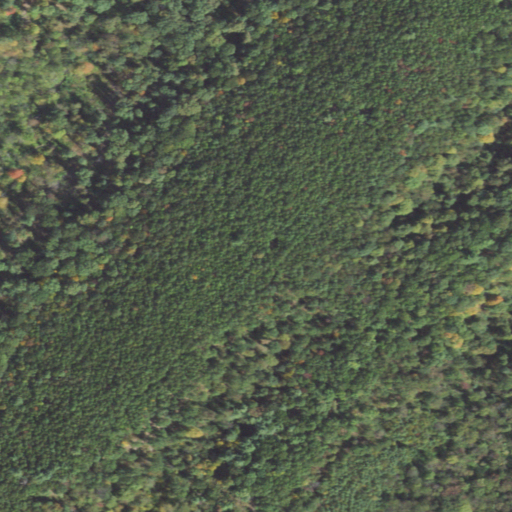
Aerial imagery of ridge(s) in Pennsylvania named Buck Ridge containing only deciduous forest